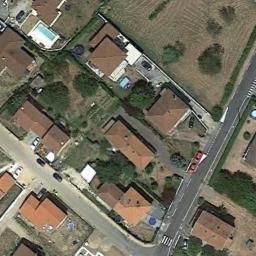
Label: medium_residential